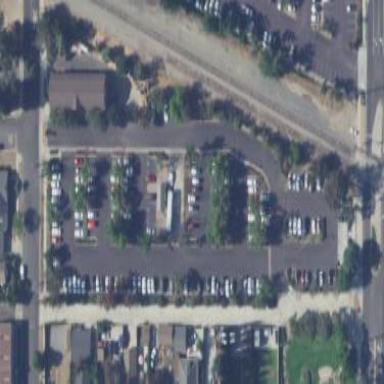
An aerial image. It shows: Parking area with park and ride facility.